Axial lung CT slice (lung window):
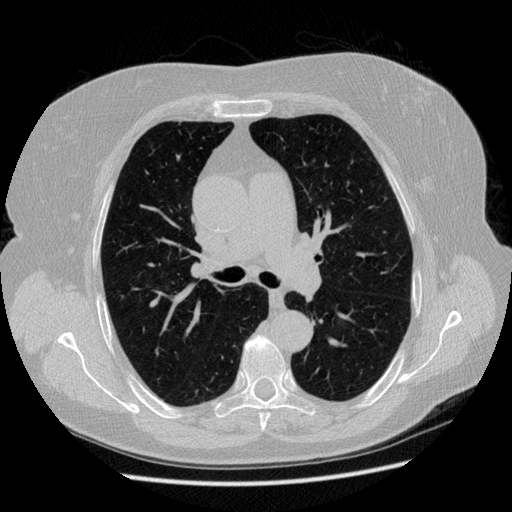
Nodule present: no